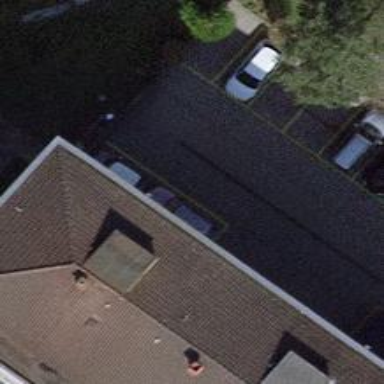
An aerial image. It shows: Road serving as parking aisle.